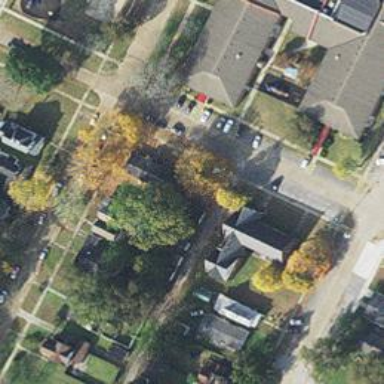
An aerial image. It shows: Park located in historic district.